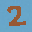
Label: 2